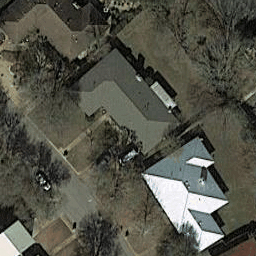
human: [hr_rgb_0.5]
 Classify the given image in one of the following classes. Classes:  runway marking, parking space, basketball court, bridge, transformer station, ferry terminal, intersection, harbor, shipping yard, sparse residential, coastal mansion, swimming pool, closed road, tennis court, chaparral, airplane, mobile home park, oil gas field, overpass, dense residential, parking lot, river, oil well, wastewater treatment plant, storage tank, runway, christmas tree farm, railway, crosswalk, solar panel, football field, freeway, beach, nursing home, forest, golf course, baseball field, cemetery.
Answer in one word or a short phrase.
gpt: sparse residential